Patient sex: F
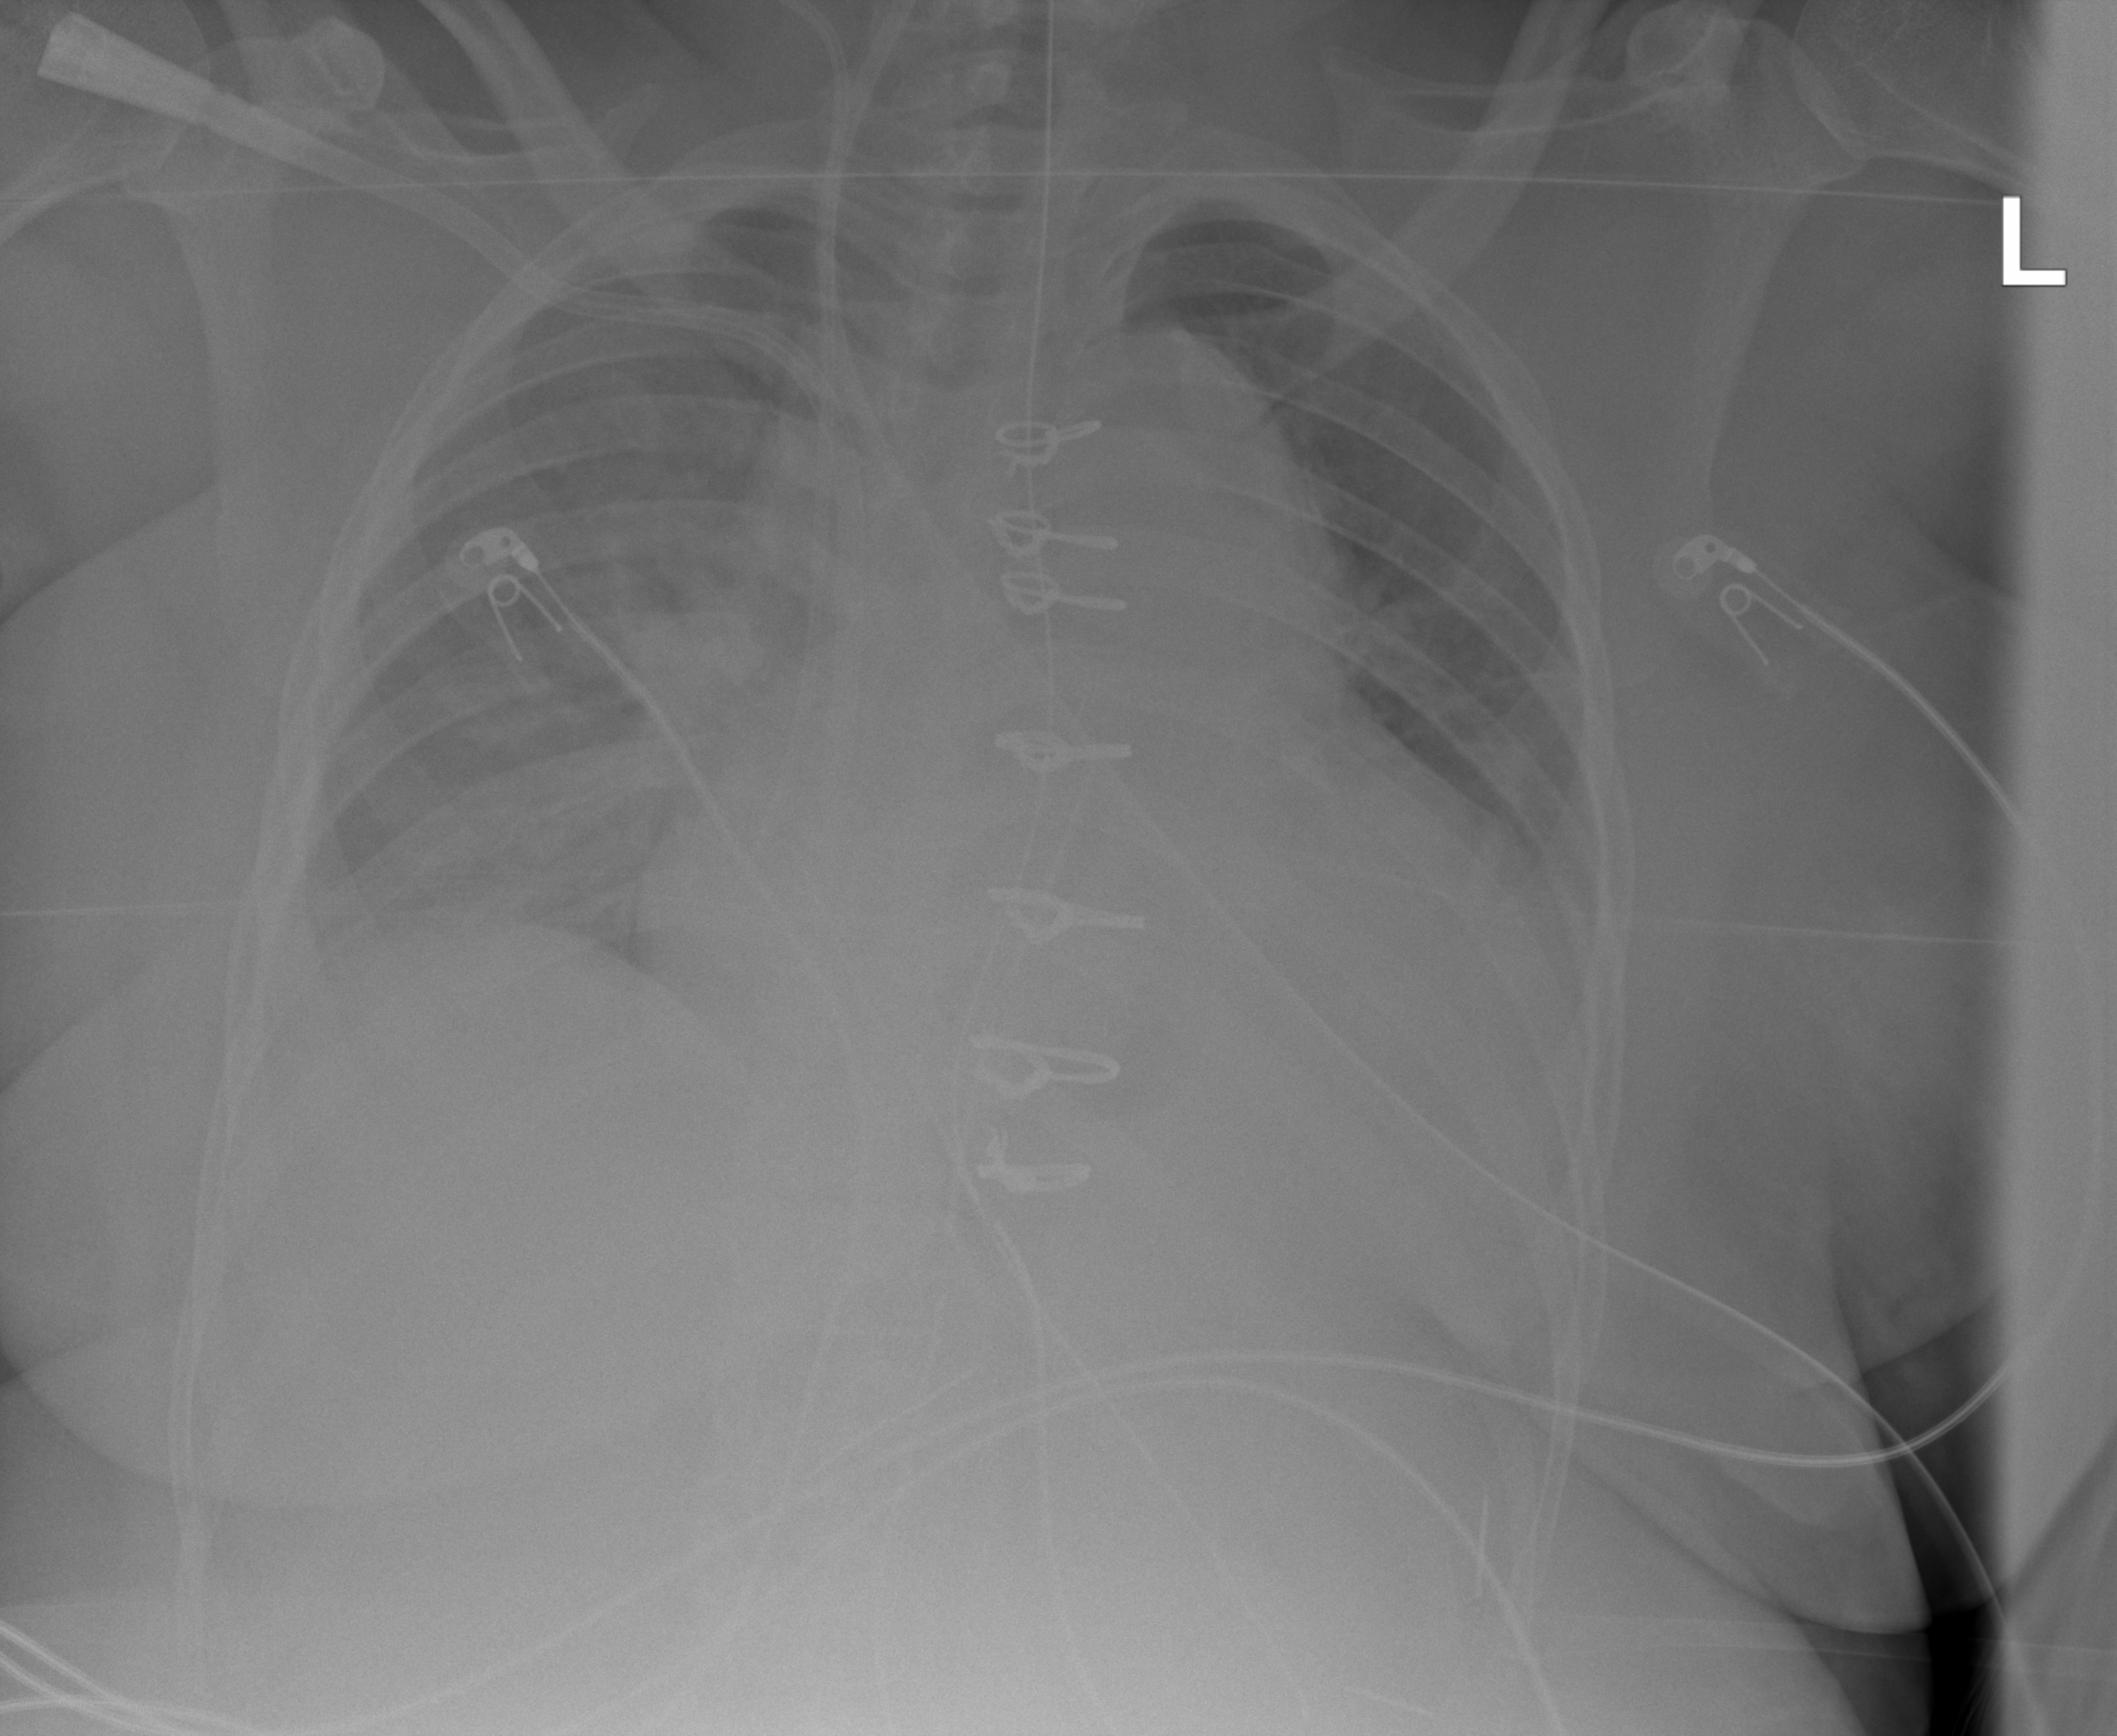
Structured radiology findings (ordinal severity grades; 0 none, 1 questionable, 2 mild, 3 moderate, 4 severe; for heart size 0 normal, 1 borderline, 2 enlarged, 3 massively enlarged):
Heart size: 3
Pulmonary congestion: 3
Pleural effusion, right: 3
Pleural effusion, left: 2
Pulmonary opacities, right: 2
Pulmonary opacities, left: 2
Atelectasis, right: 3
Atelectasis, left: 2